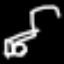
Label: frog